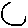
Label: moon